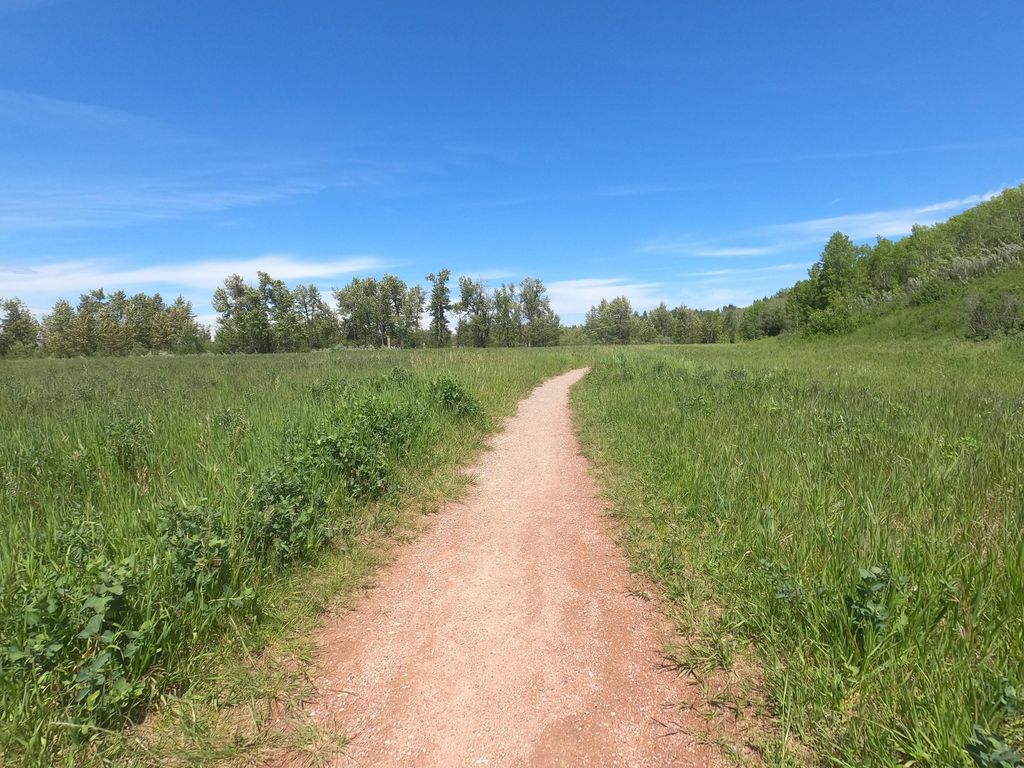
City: calgary